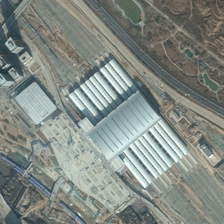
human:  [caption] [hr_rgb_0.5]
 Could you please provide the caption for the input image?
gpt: bareland and several buildings are in two sides of a railway station .

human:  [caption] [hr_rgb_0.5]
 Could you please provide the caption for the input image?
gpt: bareland and several buildings are in two sides of a railway station .

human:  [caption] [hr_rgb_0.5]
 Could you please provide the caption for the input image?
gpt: bareland and several buildings are in two sides of a railway station .

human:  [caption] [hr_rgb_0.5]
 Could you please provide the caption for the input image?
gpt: bareland and several buildings are in two sides of a railway station .

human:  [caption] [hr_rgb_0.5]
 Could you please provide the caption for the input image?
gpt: bareland and several buildings are in two sides of a railway station .